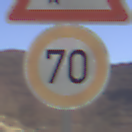
Verkehrszeichen: Geschwindigkeit70
Zusatzzeichen oben: DoppelkurveRechts
Umgebung: Outdoor, Nature
Tageszeit: MorningAfternoon
Wetter: Clear
Licht: Natural
Jahreszeit: NotSpecified
Kontrast: HighContrast